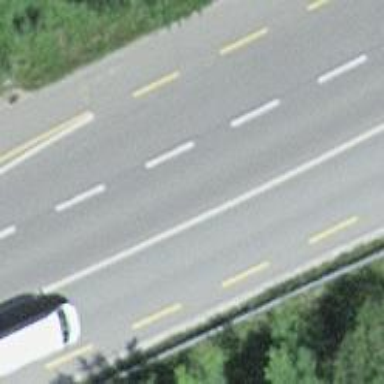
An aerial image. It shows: Asphalt road with primary highway designation. There is dedicated cycle lane on the left.